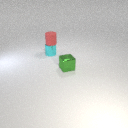
small red rubber cylinder above small cyan metal cylinder